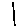
Label: line